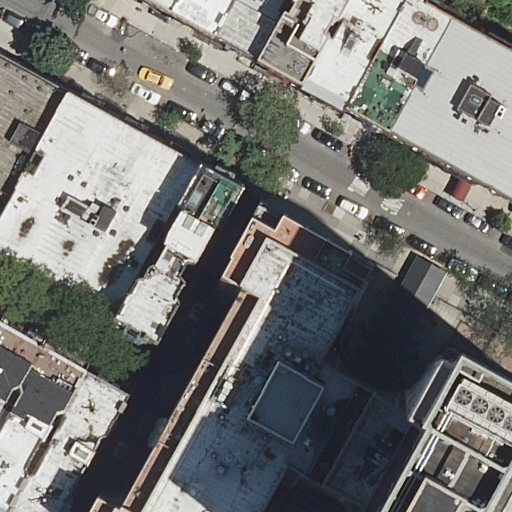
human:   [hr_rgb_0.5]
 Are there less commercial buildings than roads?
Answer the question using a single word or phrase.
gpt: yes

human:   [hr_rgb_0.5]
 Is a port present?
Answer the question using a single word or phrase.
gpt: no

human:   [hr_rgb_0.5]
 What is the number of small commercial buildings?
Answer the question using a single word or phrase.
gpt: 0

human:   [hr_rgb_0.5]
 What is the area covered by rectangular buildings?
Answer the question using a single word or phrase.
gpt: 978m2

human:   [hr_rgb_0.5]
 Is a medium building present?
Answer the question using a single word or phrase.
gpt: yes

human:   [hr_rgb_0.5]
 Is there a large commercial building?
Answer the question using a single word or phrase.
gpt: no

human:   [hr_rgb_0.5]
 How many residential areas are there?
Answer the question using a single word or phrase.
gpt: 0

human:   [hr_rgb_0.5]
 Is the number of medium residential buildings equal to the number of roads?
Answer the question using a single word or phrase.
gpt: no

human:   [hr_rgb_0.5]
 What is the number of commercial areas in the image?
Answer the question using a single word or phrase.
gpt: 0

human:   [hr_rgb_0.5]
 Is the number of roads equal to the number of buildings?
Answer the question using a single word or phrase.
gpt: no

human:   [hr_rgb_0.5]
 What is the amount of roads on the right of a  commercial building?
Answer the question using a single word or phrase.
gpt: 0

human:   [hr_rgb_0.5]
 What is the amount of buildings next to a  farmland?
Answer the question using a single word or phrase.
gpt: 0

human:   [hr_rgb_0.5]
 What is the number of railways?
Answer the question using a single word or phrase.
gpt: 0

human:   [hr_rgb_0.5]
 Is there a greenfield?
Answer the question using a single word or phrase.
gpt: no

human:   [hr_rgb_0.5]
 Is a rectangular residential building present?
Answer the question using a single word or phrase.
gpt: yes

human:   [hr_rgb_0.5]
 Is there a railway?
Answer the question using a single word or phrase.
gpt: no

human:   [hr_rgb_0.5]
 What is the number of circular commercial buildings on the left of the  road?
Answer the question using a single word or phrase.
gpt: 0

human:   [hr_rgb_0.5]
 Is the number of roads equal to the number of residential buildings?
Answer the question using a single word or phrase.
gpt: no

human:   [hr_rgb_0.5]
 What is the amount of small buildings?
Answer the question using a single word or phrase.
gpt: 3

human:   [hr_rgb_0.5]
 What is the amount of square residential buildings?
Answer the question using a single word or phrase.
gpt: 0

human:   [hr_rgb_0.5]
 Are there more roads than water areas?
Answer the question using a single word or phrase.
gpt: yes

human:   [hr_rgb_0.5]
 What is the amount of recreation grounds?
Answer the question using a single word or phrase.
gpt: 0

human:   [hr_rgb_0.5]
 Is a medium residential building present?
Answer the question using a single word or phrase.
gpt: yes

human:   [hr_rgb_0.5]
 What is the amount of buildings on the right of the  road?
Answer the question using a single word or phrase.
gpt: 5

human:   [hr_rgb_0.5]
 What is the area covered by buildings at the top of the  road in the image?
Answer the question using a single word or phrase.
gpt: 817m2

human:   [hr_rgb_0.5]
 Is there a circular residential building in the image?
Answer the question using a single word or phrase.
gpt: no

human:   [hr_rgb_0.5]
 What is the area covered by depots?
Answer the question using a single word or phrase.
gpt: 0m2

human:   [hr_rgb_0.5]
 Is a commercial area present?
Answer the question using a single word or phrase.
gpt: no

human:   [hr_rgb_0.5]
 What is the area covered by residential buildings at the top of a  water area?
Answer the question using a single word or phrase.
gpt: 0m2

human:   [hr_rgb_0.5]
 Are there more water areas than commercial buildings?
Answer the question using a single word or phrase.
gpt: no

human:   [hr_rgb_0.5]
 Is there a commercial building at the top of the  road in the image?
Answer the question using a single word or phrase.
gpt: no

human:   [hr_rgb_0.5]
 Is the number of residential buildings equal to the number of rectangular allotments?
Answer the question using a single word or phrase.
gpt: no

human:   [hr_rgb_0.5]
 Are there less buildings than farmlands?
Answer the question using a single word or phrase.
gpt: no

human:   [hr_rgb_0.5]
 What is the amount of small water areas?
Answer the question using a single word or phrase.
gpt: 0

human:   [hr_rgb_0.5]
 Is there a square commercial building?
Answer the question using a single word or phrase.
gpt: no

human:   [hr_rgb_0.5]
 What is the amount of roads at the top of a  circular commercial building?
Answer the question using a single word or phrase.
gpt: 0